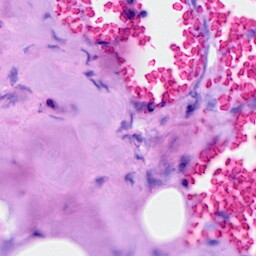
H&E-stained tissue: Breast